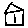
Label: house